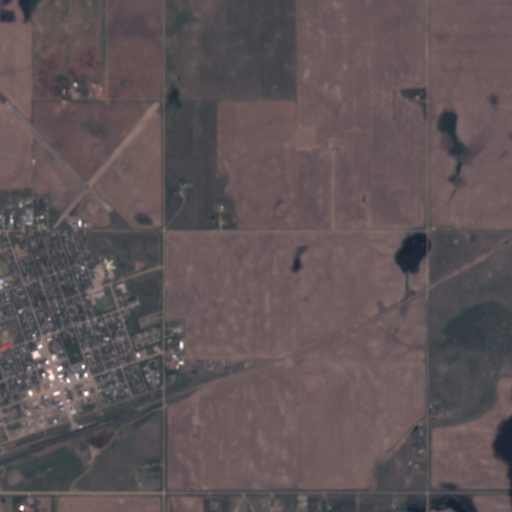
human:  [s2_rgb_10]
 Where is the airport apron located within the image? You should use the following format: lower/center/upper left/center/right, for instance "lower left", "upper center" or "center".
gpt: The airport apron is located in the center left of the image.
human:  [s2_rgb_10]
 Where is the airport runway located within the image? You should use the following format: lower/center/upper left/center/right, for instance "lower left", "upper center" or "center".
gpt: The airport runway is located in the upper left of the image.
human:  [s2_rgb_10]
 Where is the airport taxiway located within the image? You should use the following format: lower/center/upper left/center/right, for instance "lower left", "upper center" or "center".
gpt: The airport taxiway is located in the center left of the image.
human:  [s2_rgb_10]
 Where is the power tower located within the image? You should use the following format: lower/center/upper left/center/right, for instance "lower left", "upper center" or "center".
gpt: There is no power tower in the image.